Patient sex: F
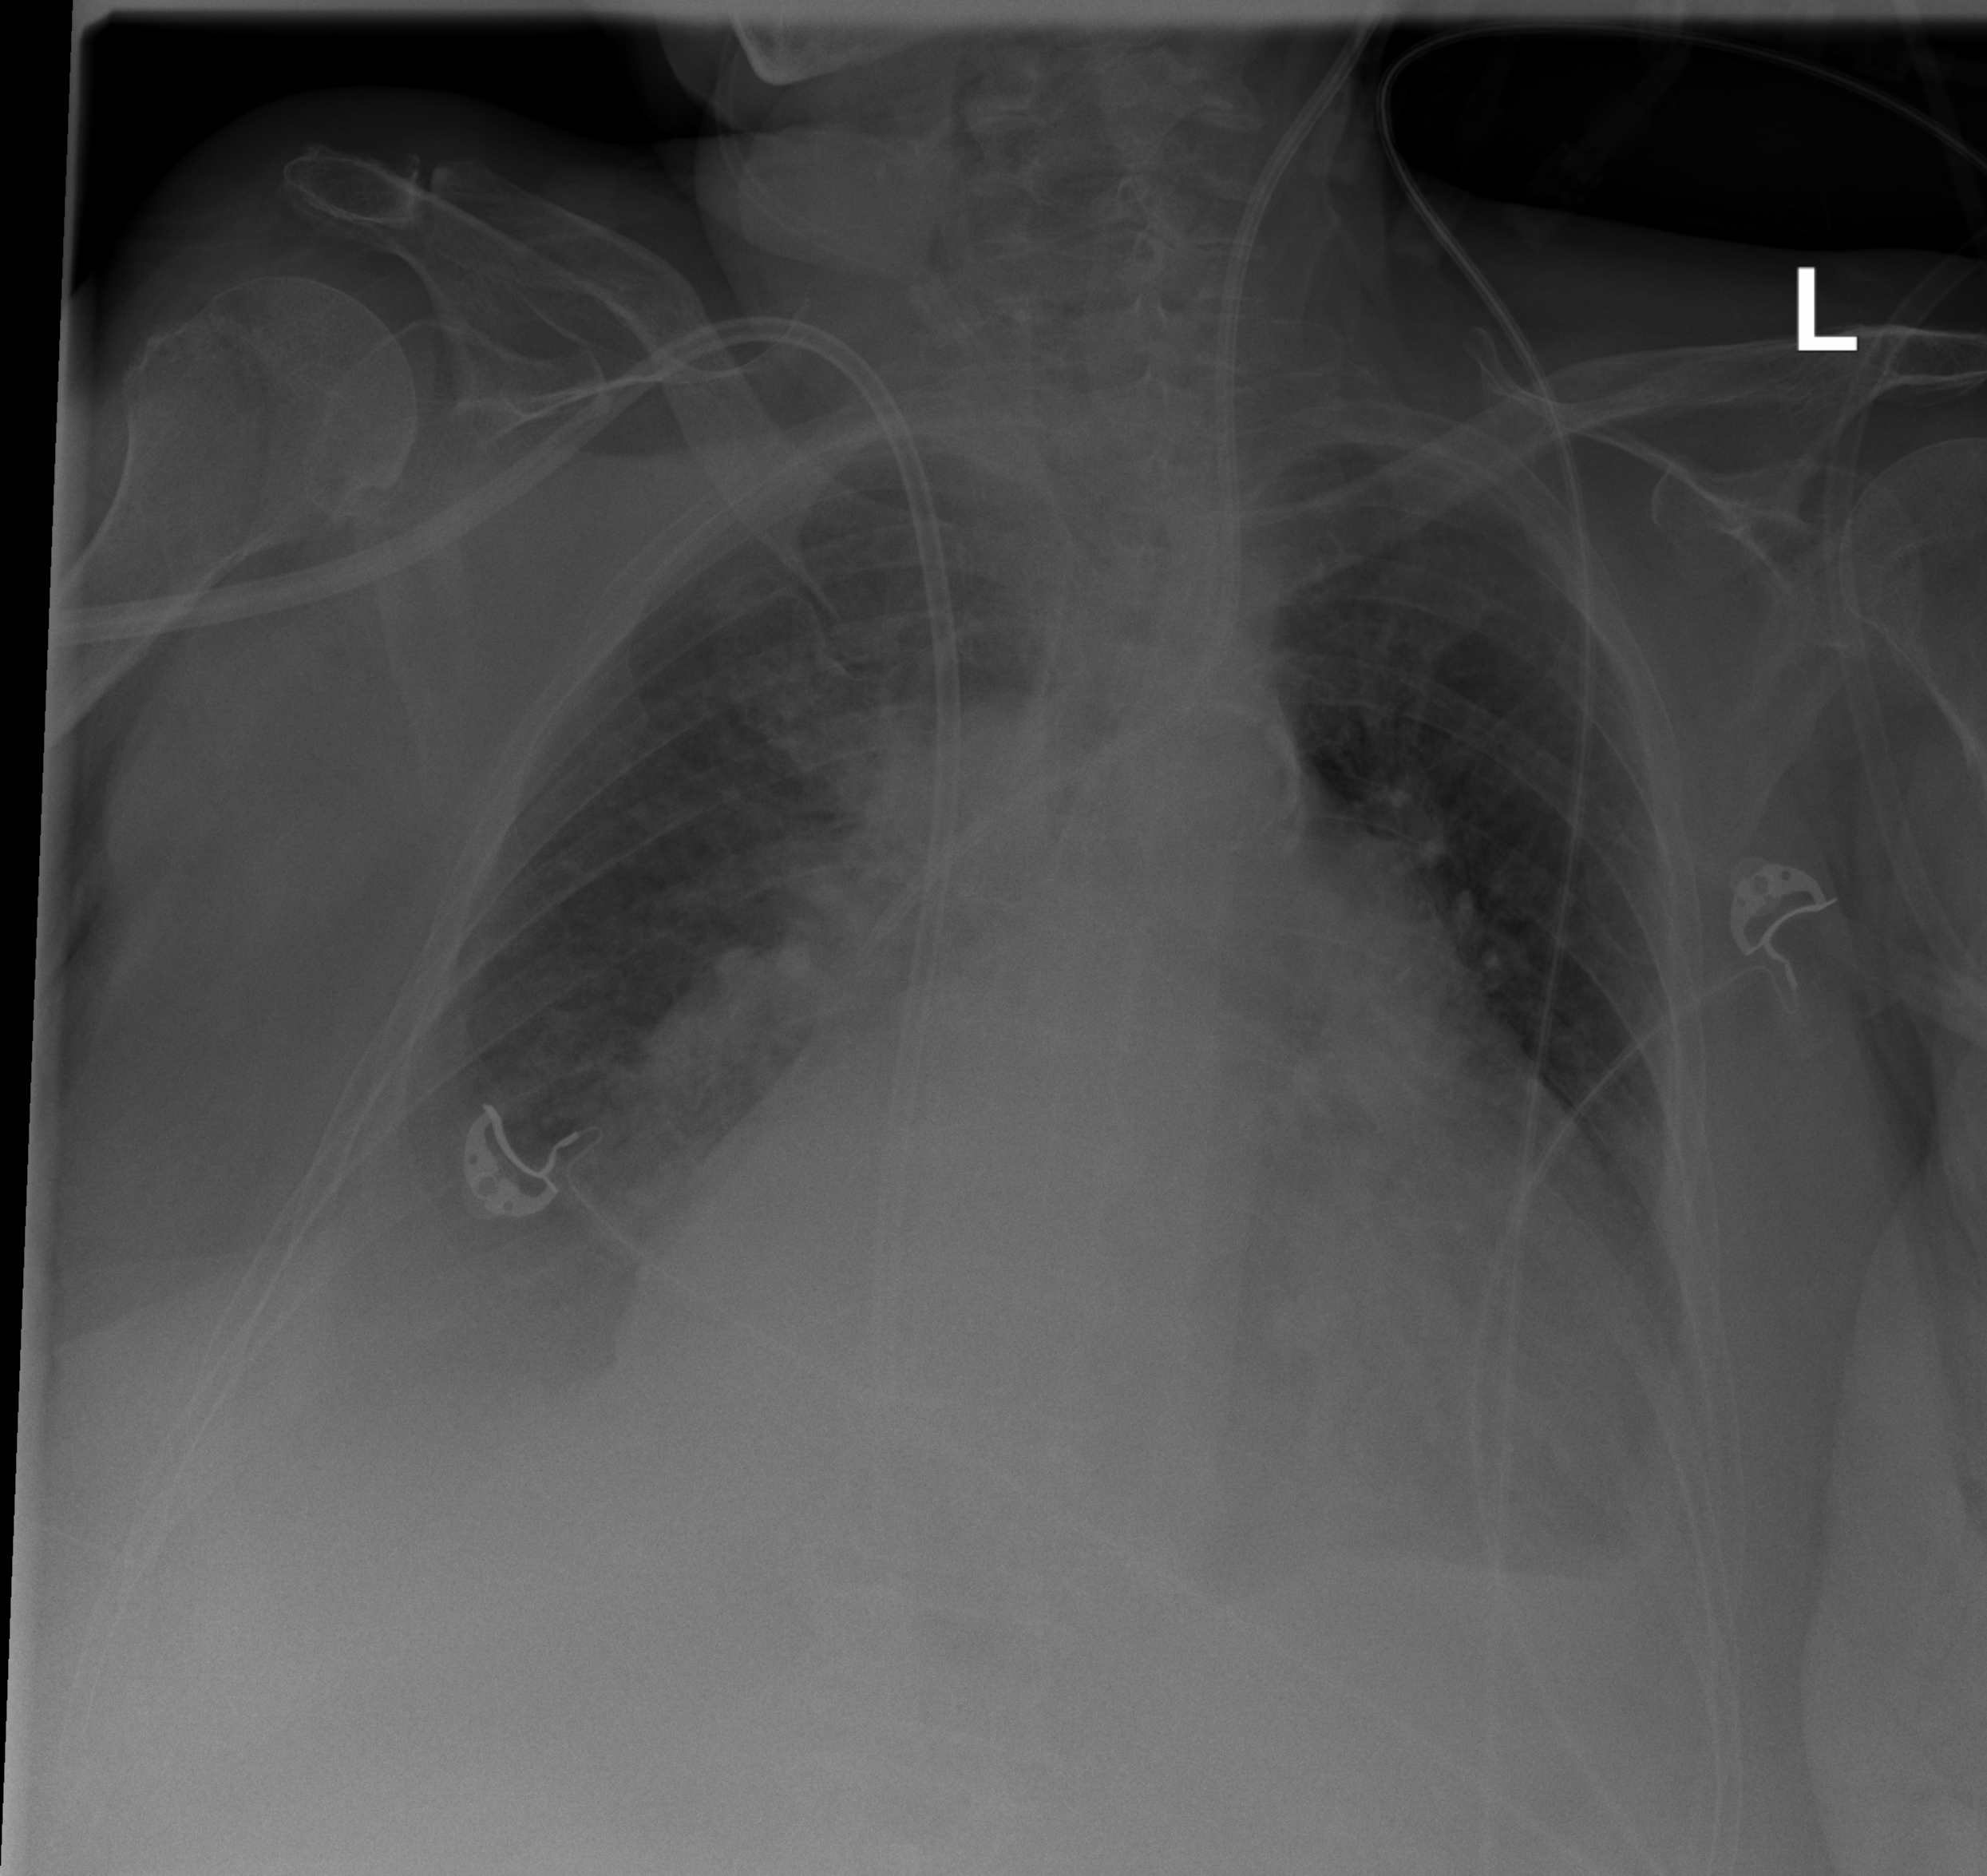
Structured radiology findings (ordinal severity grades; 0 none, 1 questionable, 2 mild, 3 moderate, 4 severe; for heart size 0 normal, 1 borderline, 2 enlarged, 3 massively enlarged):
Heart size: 3
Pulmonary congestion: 3
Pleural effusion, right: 2
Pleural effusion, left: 2
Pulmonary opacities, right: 2
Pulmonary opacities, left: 2
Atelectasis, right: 2
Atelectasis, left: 2